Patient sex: F
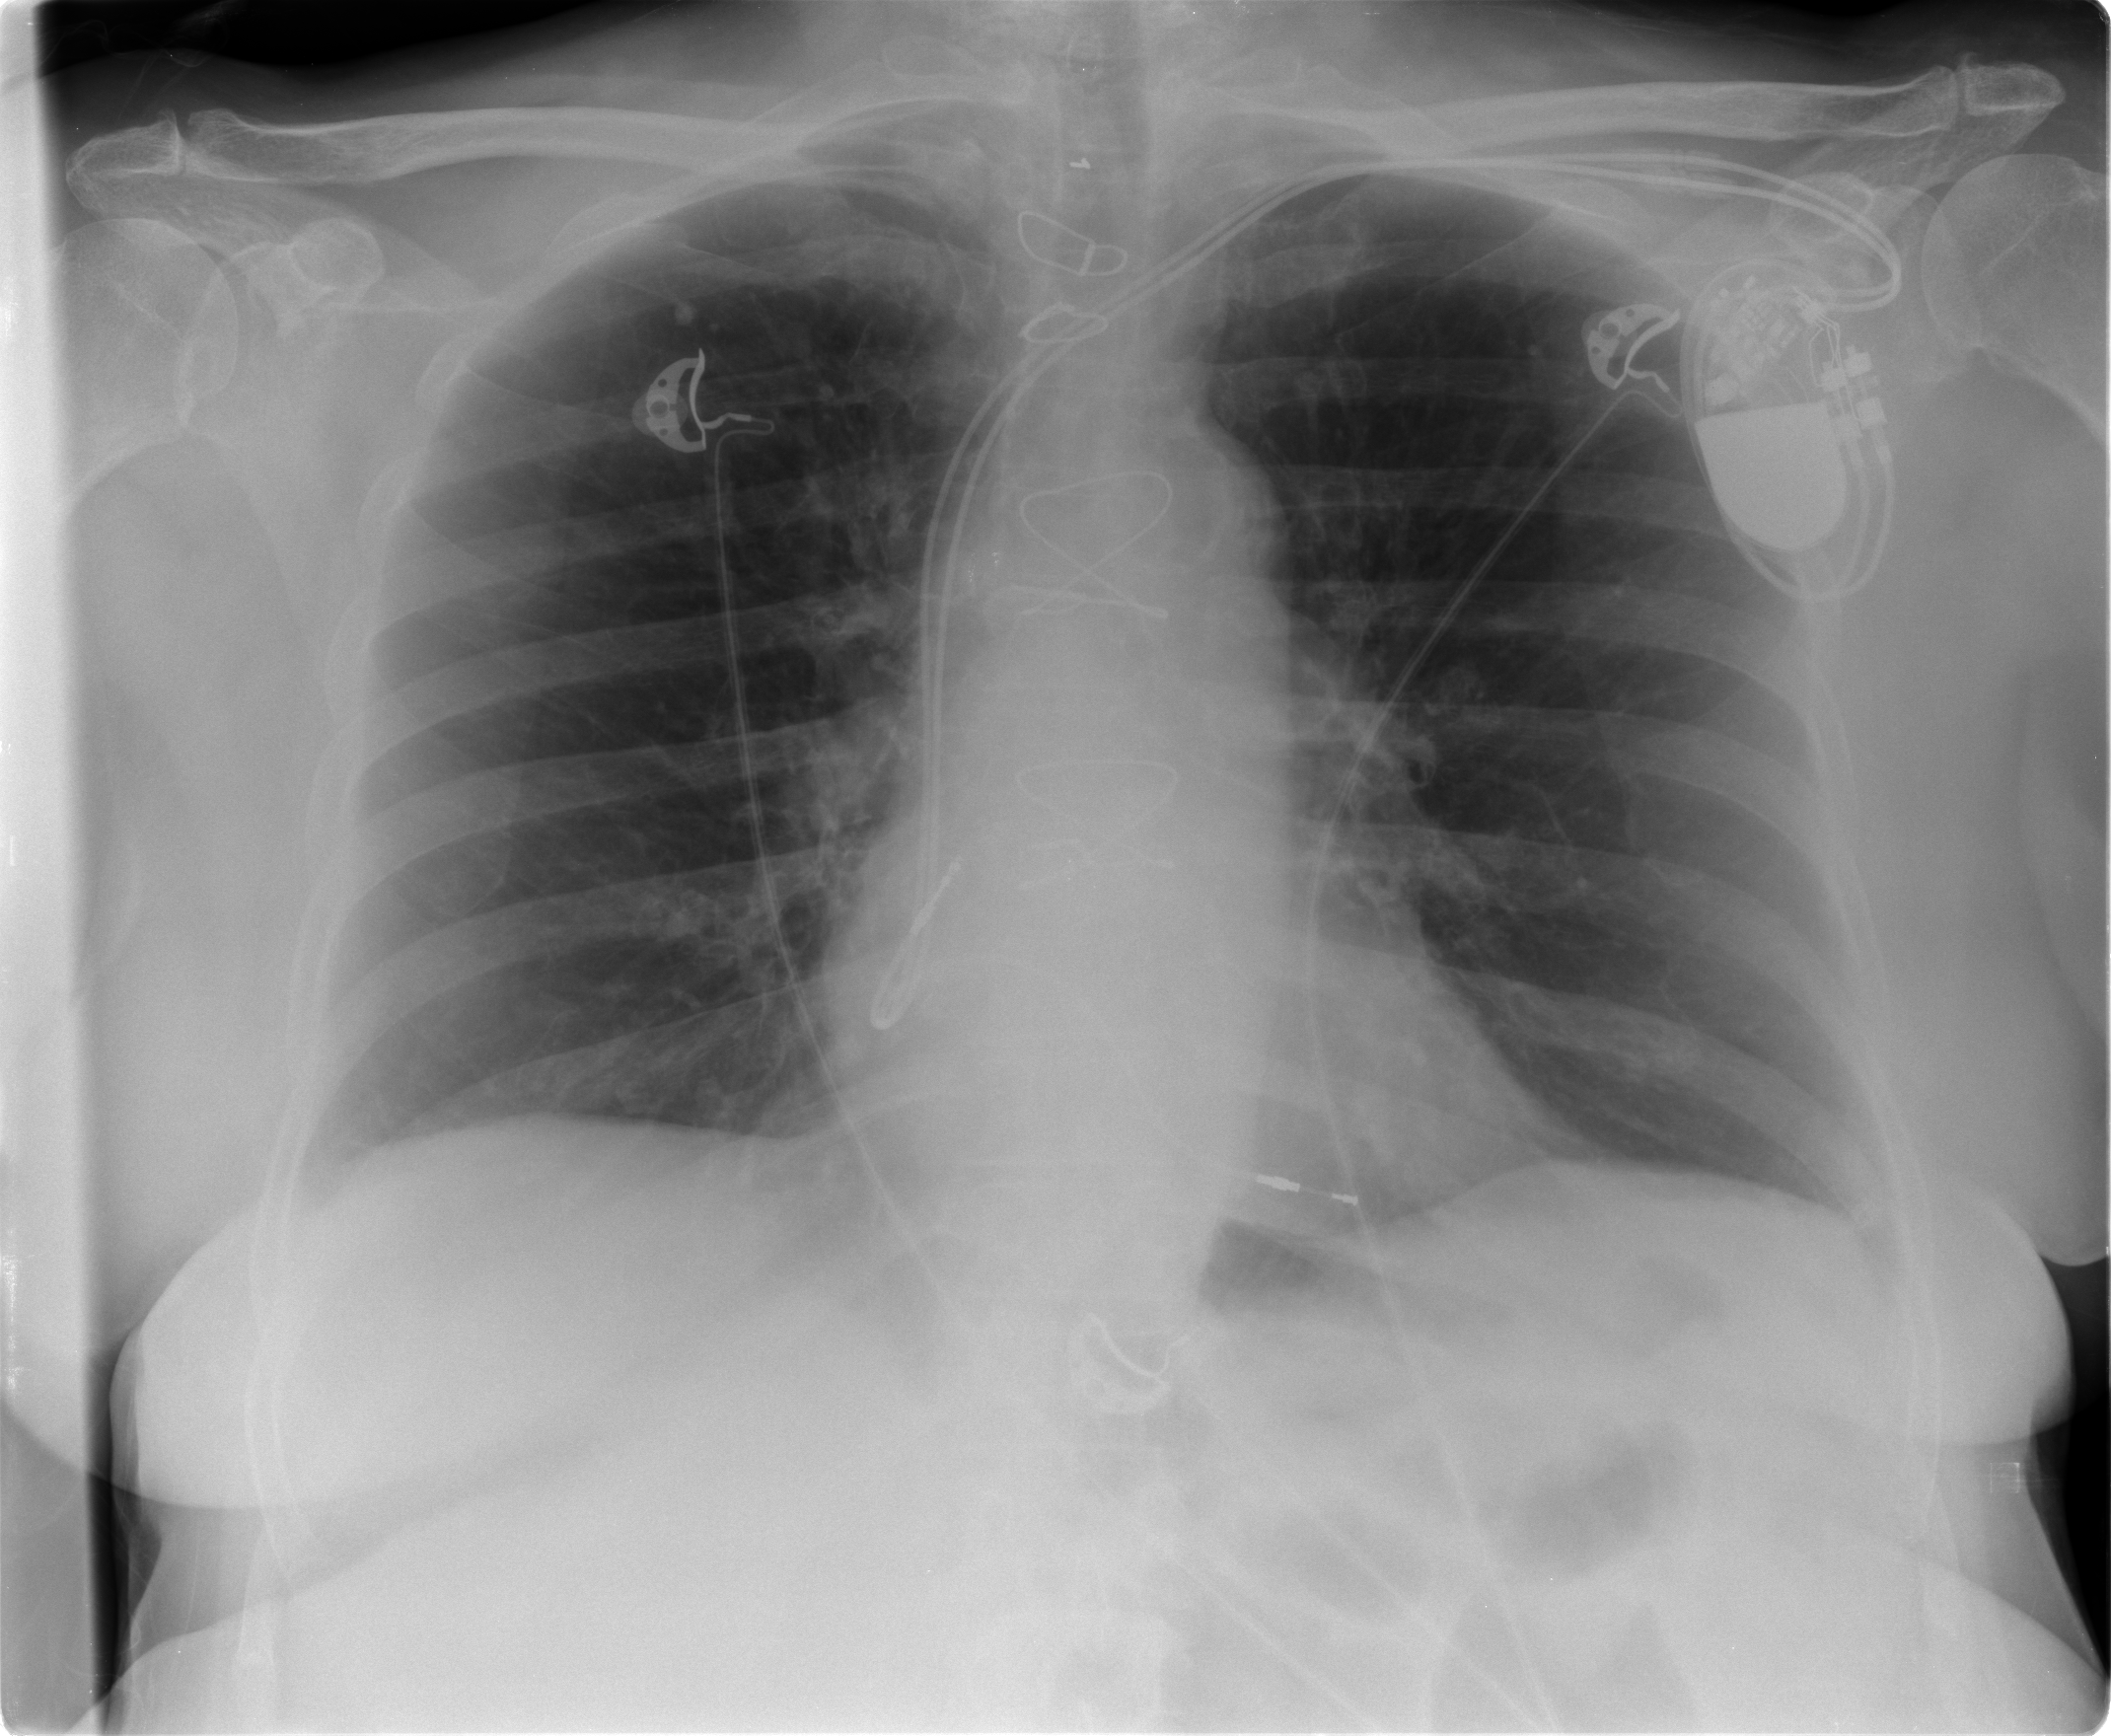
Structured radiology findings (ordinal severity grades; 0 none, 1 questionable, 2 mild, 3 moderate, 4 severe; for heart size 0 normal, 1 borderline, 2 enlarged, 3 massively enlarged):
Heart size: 0
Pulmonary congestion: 0
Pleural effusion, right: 0
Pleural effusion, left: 0
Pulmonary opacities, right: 0
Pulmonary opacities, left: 0
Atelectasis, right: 1
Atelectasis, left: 1